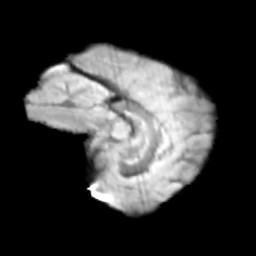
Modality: T2w
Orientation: sagittal
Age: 14
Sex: female
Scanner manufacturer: siemens
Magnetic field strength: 3 T
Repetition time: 3.8 s
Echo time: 0.07 s